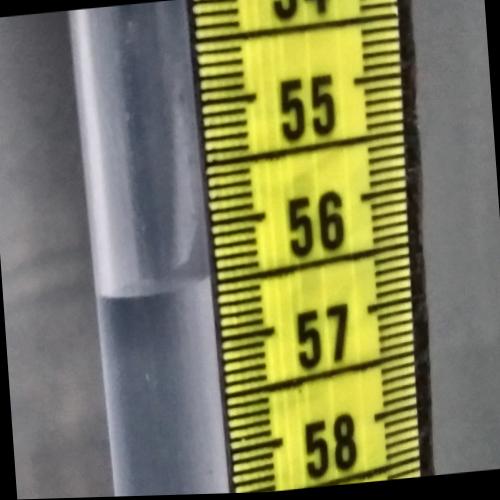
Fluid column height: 56.5 cm